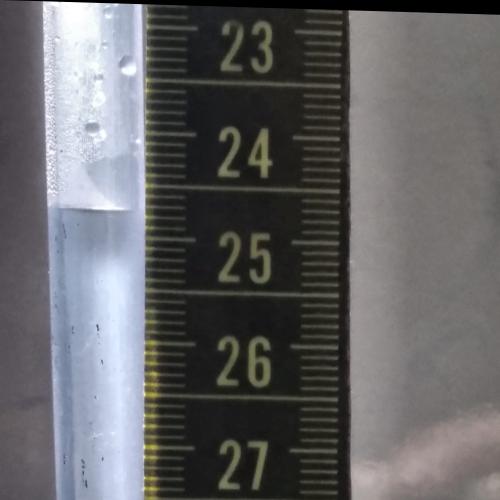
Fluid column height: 24.7 cm